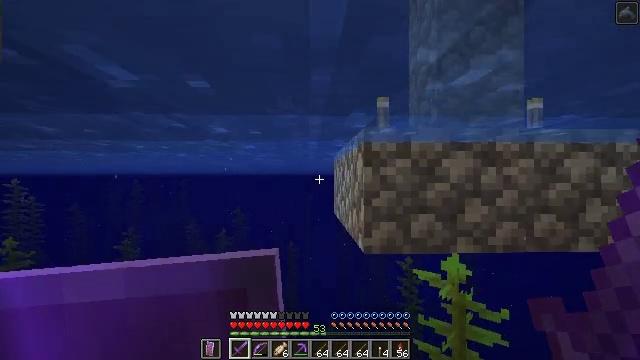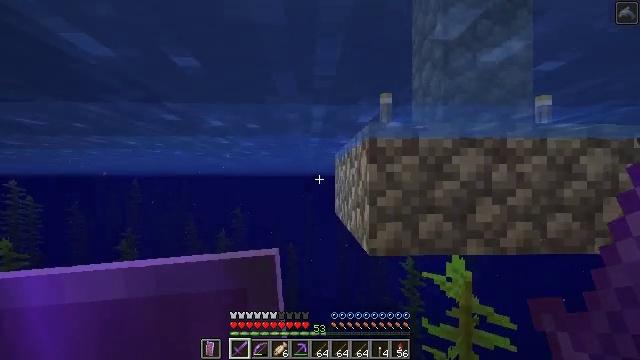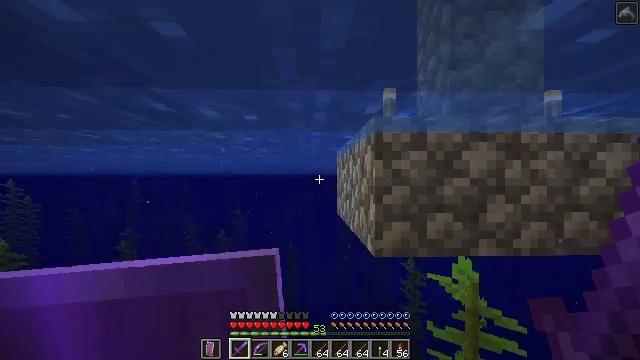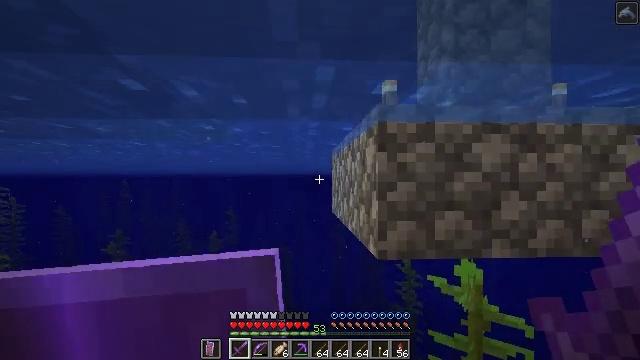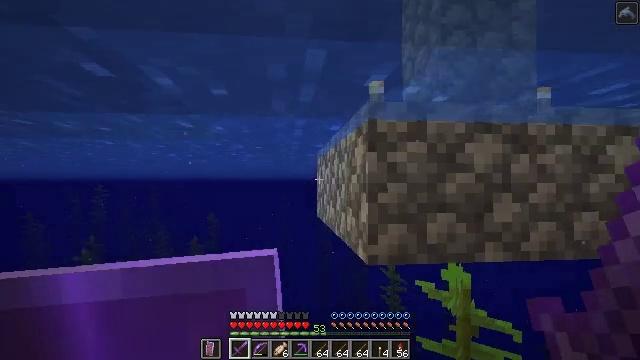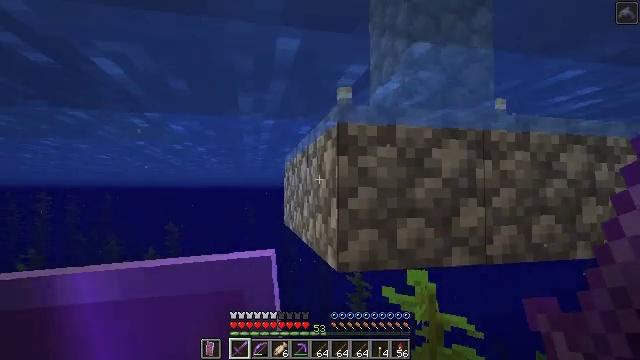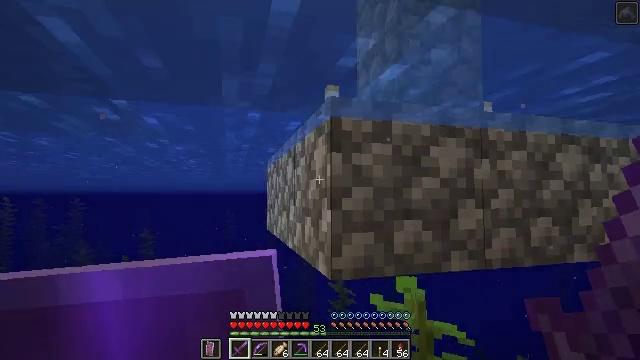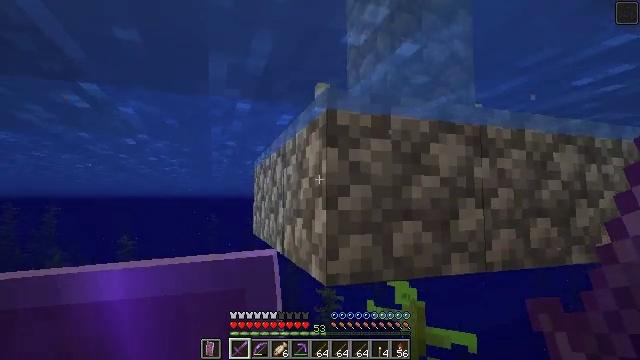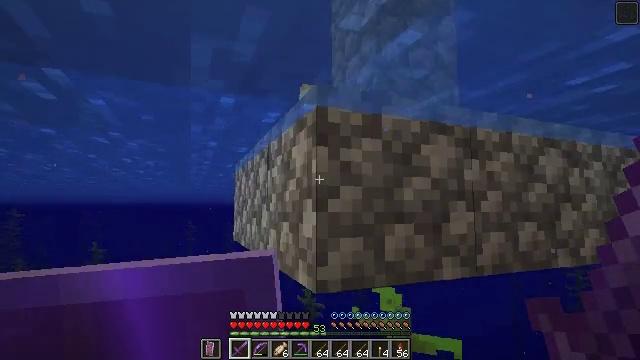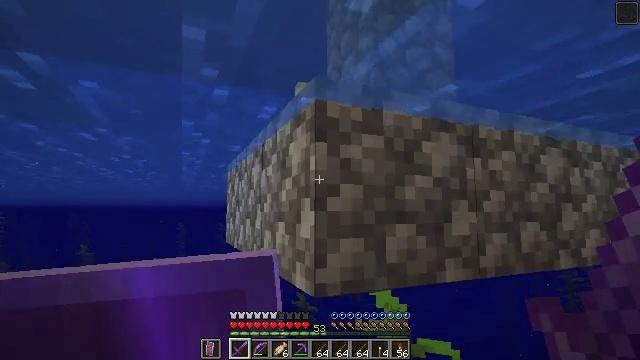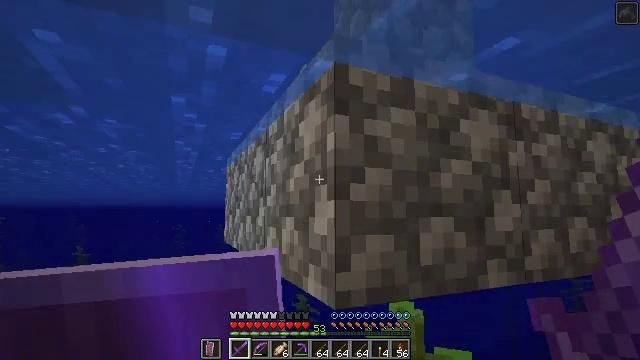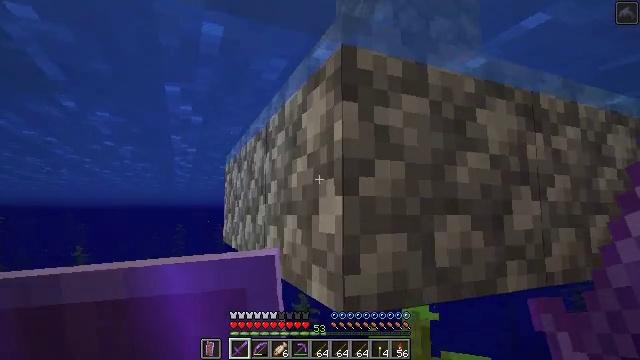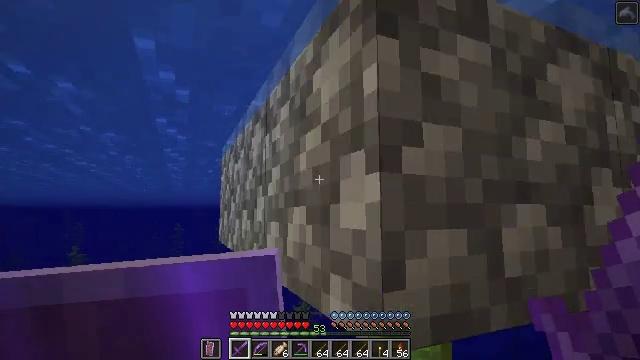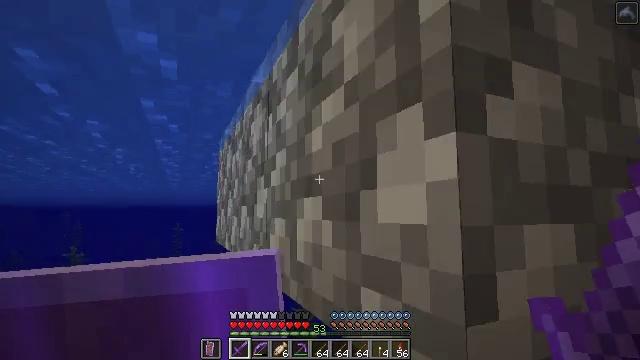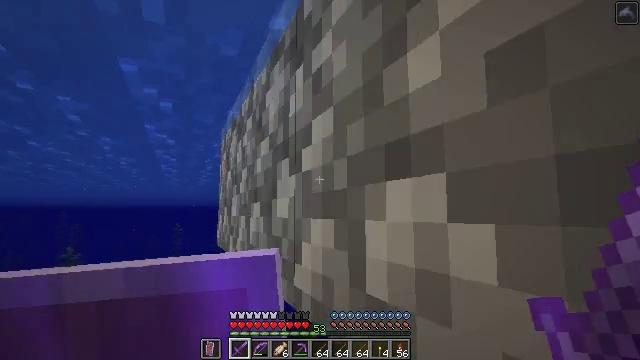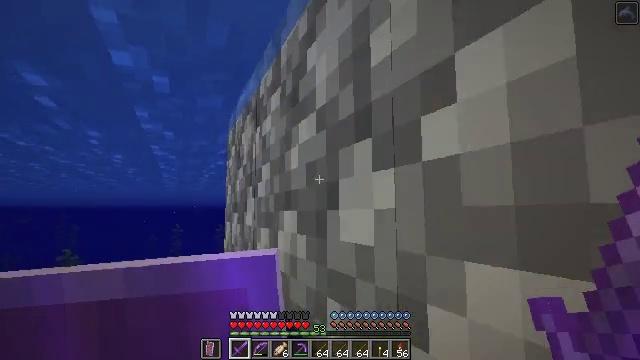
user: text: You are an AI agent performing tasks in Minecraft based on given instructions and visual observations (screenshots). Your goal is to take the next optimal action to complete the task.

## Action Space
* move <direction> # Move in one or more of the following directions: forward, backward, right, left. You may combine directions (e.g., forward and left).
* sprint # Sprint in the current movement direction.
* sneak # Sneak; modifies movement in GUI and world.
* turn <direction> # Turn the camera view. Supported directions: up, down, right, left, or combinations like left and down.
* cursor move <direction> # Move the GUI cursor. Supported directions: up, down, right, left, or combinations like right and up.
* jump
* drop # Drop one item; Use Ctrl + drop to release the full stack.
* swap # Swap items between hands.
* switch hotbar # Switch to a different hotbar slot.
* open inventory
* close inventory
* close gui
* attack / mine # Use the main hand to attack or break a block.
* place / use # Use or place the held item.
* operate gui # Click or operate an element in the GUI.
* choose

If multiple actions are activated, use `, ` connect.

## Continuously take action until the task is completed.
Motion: motion action
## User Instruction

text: craft item air
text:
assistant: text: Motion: no_op
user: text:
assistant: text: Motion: no_op
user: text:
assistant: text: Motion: turn right
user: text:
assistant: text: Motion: turn right
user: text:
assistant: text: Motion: turn right and up
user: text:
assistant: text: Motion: turn right and up
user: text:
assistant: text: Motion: turn right
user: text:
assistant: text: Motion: turn right and up
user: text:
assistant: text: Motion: move forward, turn right
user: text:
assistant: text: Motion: move forward
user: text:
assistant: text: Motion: move forward
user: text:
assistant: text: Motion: move forward
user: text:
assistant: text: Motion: move forward
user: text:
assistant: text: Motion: move forward, jump
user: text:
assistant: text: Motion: move forward, jump
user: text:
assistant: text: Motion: move forward, jump
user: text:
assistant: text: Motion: jump
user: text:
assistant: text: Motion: turn right, jump
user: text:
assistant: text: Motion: turn right, jump
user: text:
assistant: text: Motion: turn right and down, jump
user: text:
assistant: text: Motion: turn right and down, jump
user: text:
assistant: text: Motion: turn right and down, jump
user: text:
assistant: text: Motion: turn right and down, jump
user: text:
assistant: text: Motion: turn right and down, jump
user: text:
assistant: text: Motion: turn right and down, jump
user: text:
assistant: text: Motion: turn right and down, jump
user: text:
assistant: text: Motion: turn right, jump
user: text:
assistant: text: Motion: turn right, jump
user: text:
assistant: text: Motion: turn right, jump
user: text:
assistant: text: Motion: turn right and down, jump